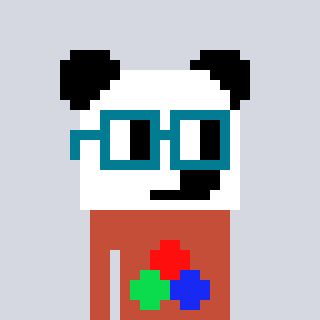
a pixel art character with square dark green glasses, a panda-shaped head and a rust-colored body on a cool background